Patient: sex F, age 62
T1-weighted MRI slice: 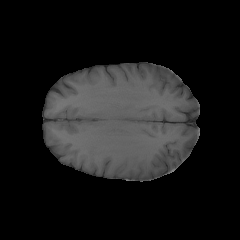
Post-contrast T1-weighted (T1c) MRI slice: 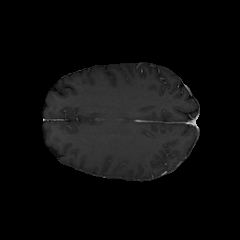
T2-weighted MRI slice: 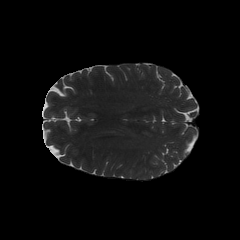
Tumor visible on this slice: no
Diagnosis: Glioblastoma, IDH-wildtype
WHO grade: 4